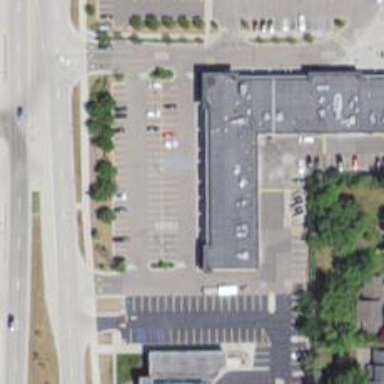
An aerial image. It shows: Post office.